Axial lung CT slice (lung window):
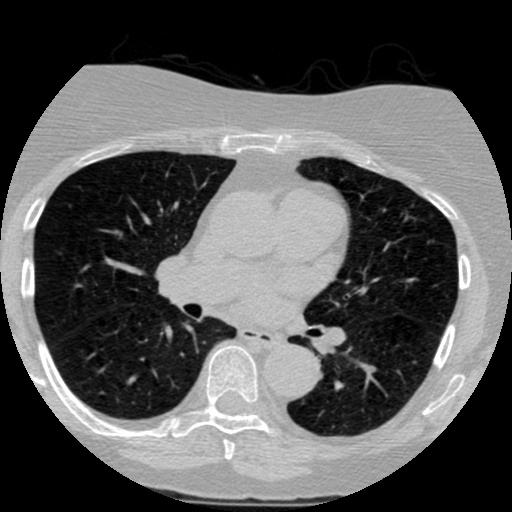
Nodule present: no